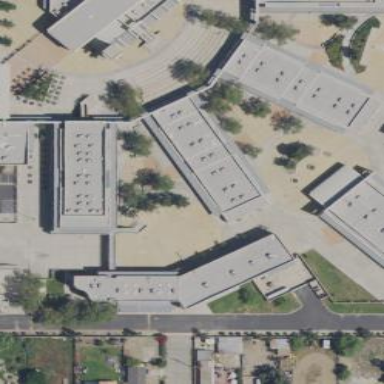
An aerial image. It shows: School building.